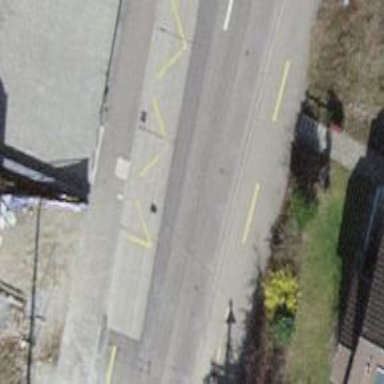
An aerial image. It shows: Bus stop for trolleybuses with designated stop position for public transport.